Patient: sex M, age 78
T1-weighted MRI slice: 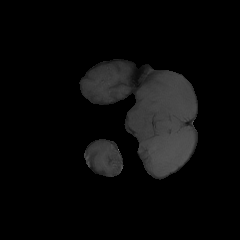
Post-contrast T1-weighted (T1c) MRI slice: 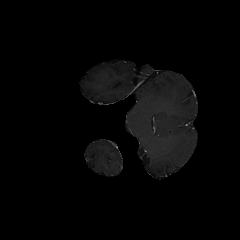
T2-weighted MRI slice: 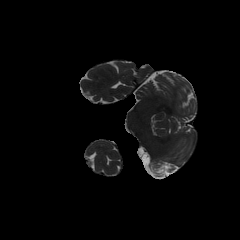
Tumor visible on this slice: no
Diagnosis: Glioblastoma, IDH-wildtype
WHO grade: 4